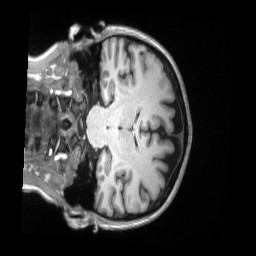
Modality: T1w
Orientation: coronal
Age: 47
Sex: female
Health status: ill
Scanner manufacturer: siemens
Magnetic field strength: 3 T
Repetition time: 2.2 s
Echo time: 0.00157 s